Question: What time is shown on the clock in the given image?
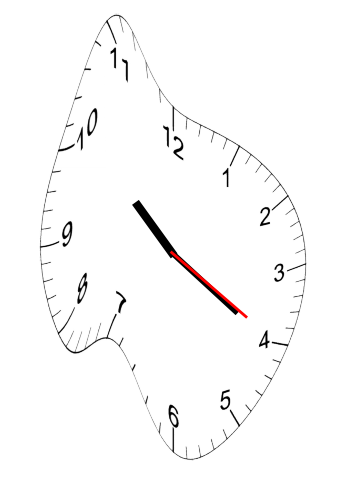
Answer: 10:20:20